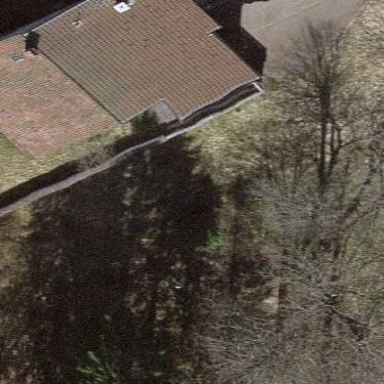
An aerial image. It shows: Detached building with gabled roof.